Field crop: maize
Growth stage: 2
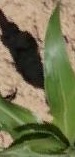
Species: maize